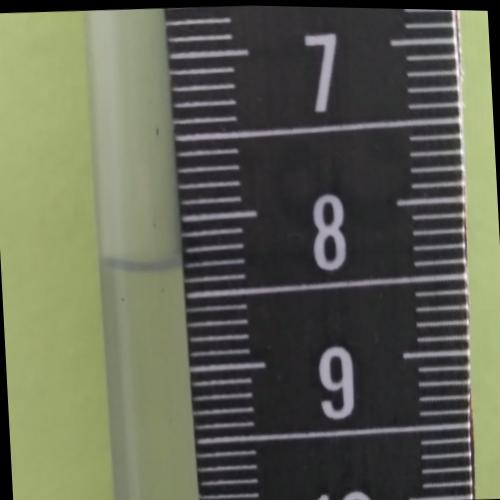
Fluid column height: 8.3 cm